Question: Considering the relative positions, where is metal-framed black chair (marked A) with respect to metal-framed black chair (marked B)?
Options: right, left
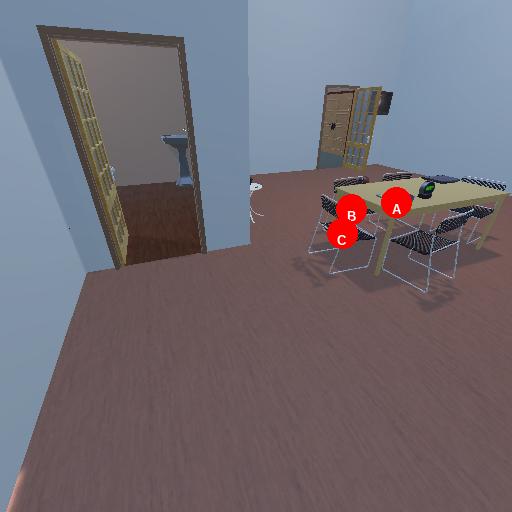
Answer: right